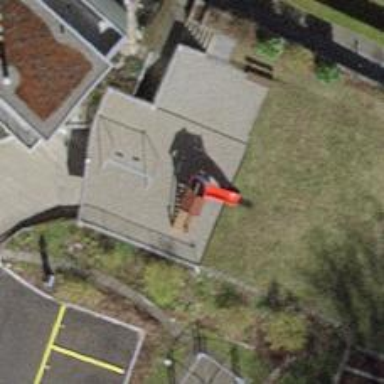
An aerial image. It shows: Playground structure.